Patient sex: F
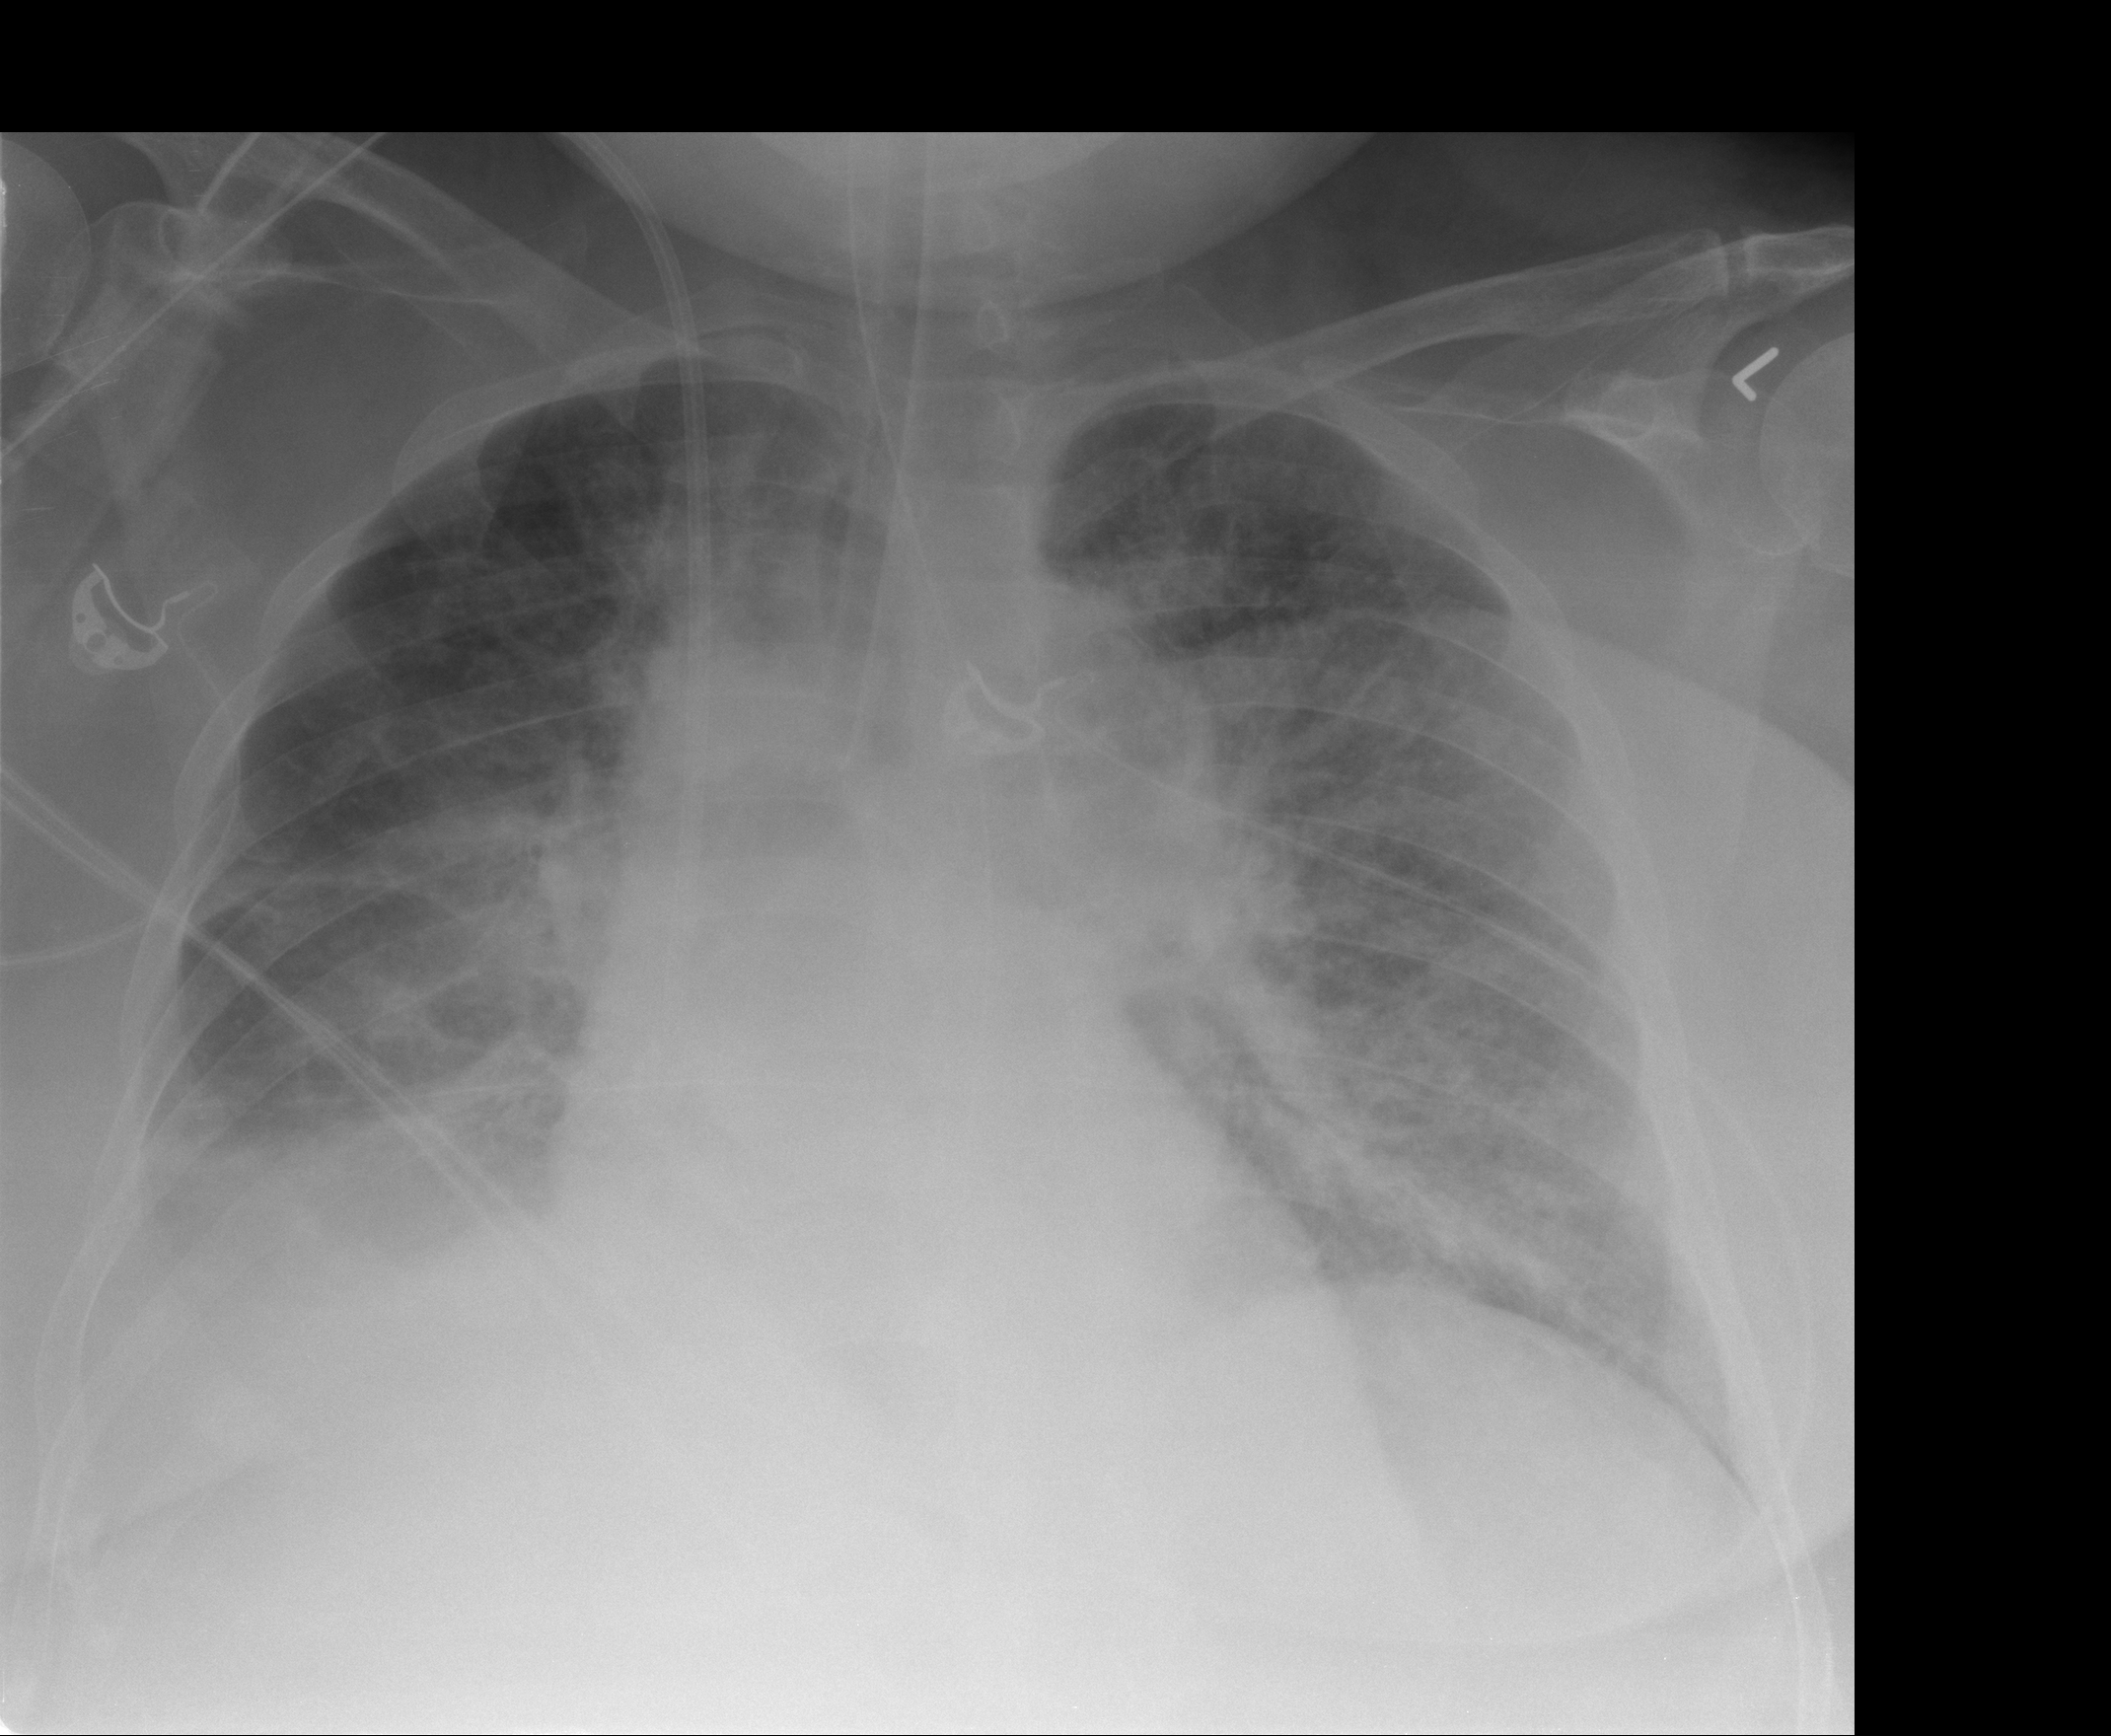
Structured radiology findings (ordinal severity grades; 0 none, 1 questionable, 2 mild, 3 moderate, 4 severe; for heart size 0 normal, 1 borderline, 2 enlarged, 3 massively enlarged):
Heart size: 1
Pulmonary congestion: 3
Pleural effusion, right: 2
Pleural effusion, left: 0
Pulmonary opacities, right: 2
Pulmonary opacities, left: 3
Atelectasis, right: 2
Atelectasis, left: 0